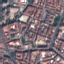
Land use / land cover: Residential